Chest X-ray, PA view. Patient: 72 years old, sex M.
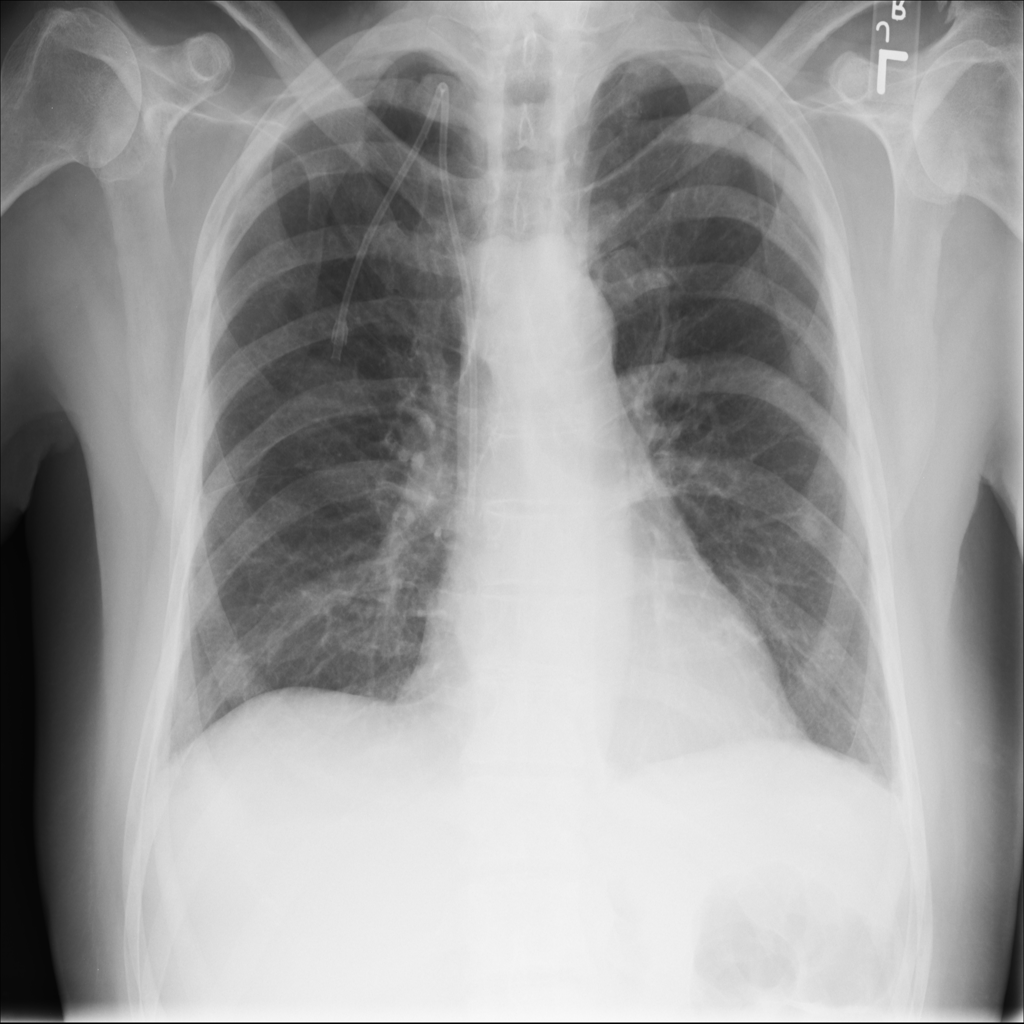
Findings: Effusion